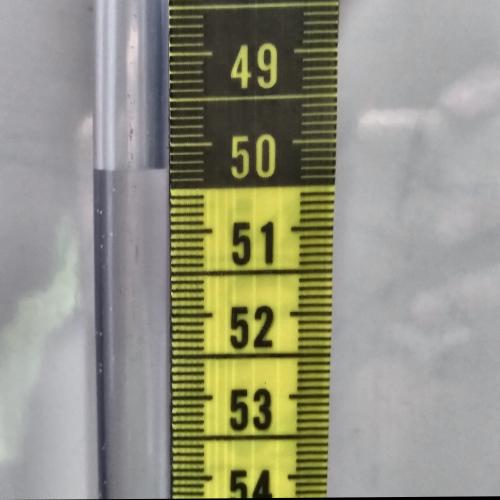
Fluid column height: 50.3 cm